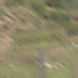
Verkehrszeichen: Umleitungsankuendigung
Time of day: Midday
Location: Outdoor (Nature)
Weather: PartlyCloudy
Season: Autumn
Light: Natural